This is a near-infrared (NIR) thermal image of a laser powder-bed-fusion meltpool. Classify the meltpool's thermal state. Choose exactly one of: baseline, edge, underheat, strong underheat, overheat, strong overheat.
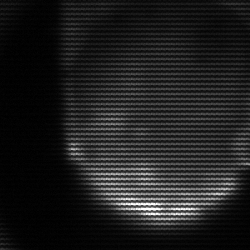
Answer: edge